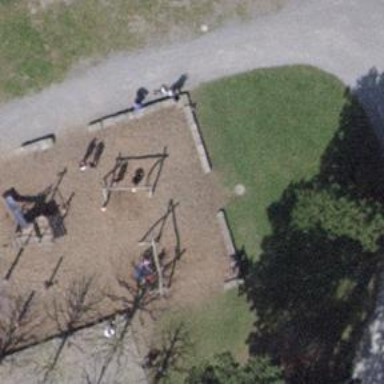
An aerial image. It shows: Playground featuring swings.